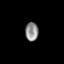
Tissue: prostate
Cell type: T cells
Senescence score: 0.6855
Nuclear area (px): 241
Mean DAPI intensity: 140.784